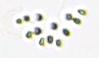
Label: Phaeocystis